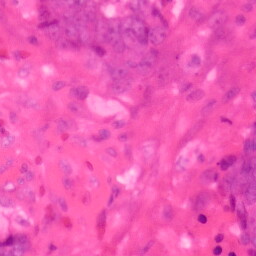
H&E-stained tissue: Colon